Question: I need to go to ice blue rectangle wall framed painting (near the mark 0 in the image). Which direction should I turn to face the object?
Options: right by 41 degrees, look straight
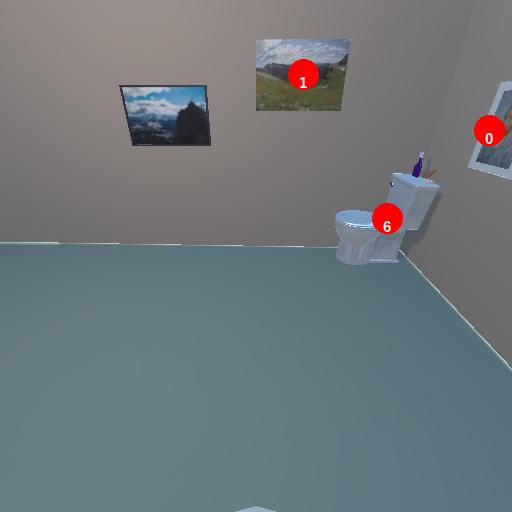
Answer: right by 41 degrees